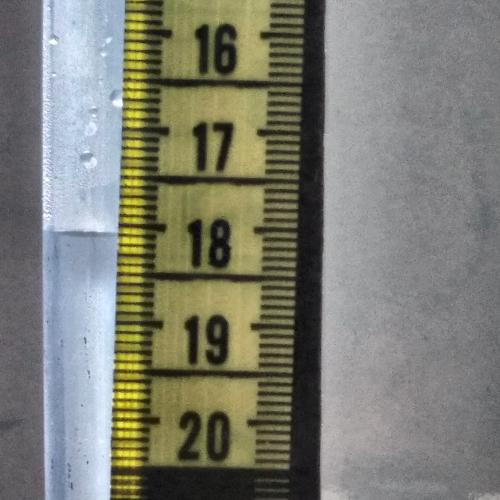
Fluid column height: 18.1 cm